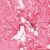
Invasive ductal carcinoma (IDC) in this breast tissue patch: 0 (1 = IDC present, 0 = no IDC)